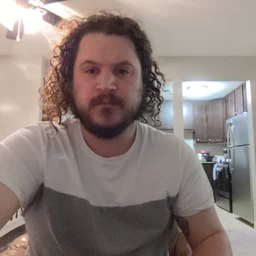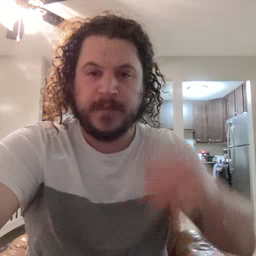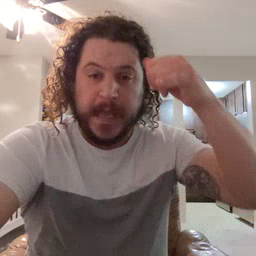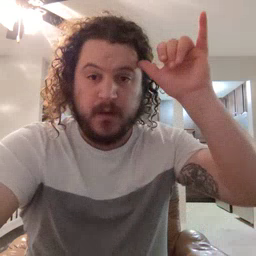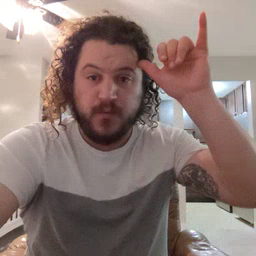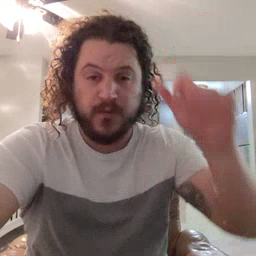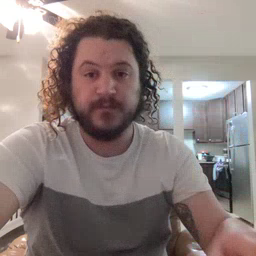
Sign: cow